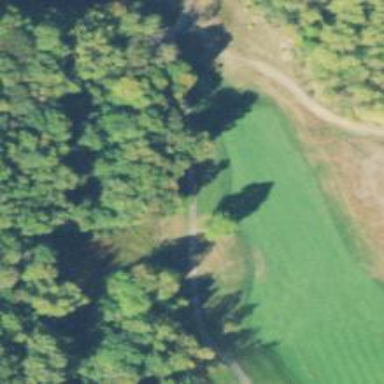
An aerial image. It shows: Golf fairway surrounded by grass.